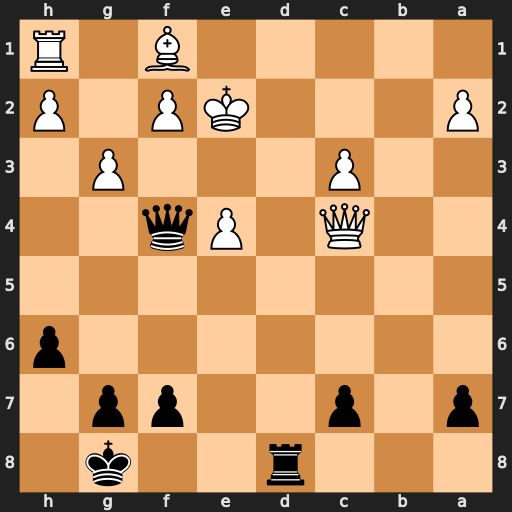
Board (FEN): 3r2k1/p1p2pp1/7p/8/2Q1Pq2/2P3P1/P3KP1P/5B1R
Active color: b
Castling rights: -
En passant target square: -
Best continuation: Rd2+ Ke1 Qxf2#